Question: I MUCKED UP MY PREVIOUS EXPLANATION, ok, I'll try again
I have a button, and a text field, you enter text into the text field, press the button, and it's meant to take you to another page and display the entered text, buuut

Ok, so, I want the underlined message to the left (the one with the skinny arrow pointing from it) to be the variable getting called in android:text="@string/message" but, android:text="@string/message" is instead calling it from the strings.xml which has '<string name="message">words</string>' so no matter what I enter into the text field, the second page will always say, "words"
I really hope that makes sense Dx
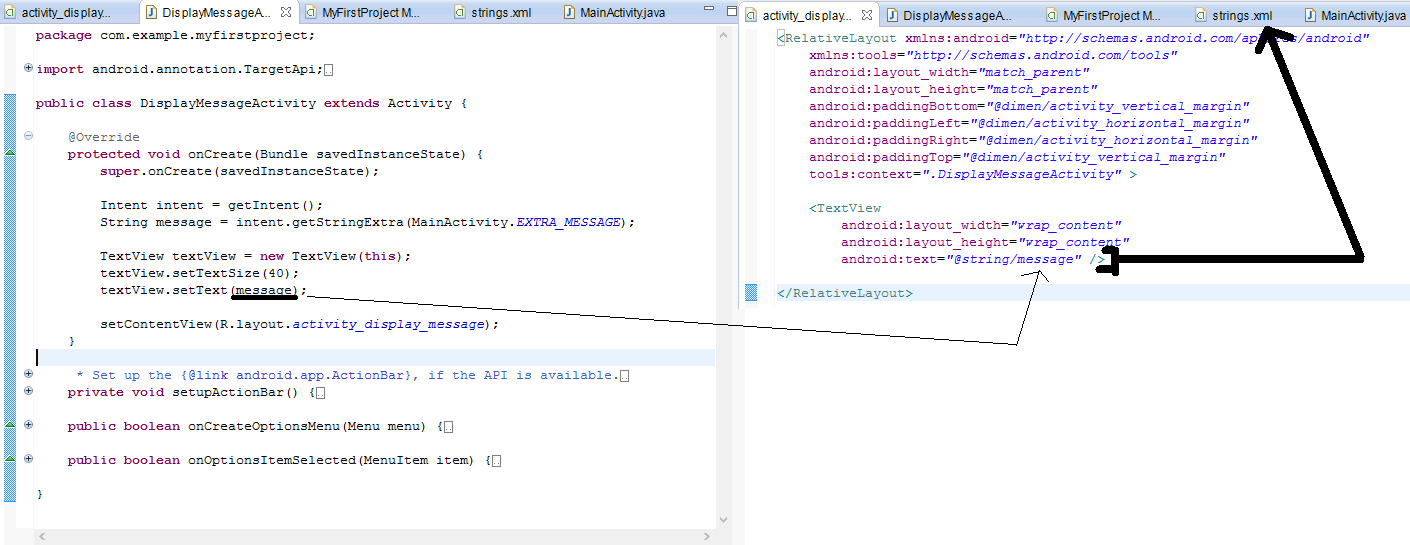
Answer: This is a confusing question. But if you want the string variable to be the string from your xml file you should do the following:
'''
String message = this.getResources().getString(R.string.entered_message);
'''
However the way you're doing things here seems very strange. But without knowing exactly what you're trying to do I can't be sure.
Since you've changed your question I think I know what you want to do so I've edited my answer. As John mentioned in his post the first thing you need to do is call 'setContentView' directly after the call to 'super.onCreate'. This means you will be able to access the TextView from your xml layout and change its text to the text which has been passed into your activity. I will give an example below.
Firstly you need to add an id to your text view in the layout file called activity_display_message.xml:
'''
<TextView
android:id="@+id/my_text_view"
android:layout_width="wrap_content"
android:layout_height="wrap_content"
android:text="@string/message"/>
'''
Then, if I've understood what you want to do correctly your 'onCreate' method contain the following:
'''
super.onCreate(savedInstanceState);
setContentView(R.layout.activity_display_message);
Intent intent = getIntent();
String message = intent.getStringExtra(MainActivity.EXTRA_MESSAGE);
TextView textView = (TextView)findViewById(R.id.my_text_view);
textView.setTextSize(40);
textView.setText(message);
'''